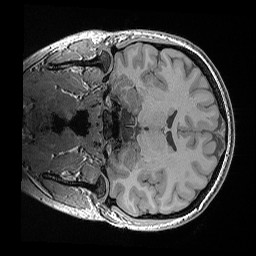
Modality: T1w
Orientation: coronal
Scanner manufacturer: siemens
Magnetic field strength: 3 T
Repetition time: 0.02 s
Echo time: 0.00492 s